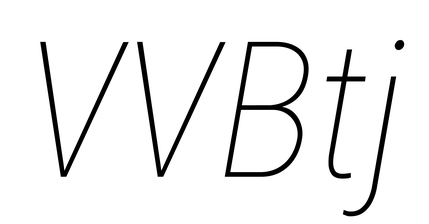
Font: Roboto-Italic_Condensed_Thin_Italic